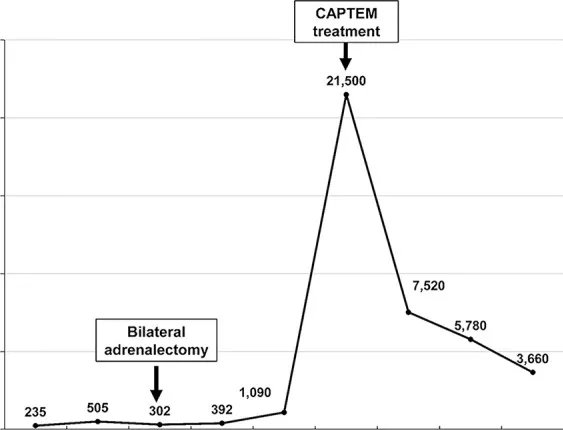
The morning serum ACTH level was monitored from April 2013 to March 2019. Bilateral laparoscopic adrenalectomy was performed in August 2013. Note that his ACTH level increased to over 1,250 pg/mL after January 2015, with the highest level reaching 21,500 pg/ml. However, the ACTH level dropped significantly after the patient underwent CAPTEM treatment. The last follow-up test indicated that the ACTH level dropped to 3,660 pg/ml in March 2019.
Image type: chart (chart)